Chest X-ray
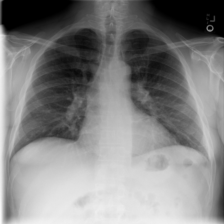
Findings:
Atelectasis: negative
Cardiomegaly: negative
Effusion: negative
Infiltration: negative
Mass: negative
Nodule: negative
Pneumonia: negative
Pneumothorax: negative
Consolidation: negative
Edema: negative
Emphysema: negative
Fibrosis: positive
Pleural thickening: negative
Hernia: negative